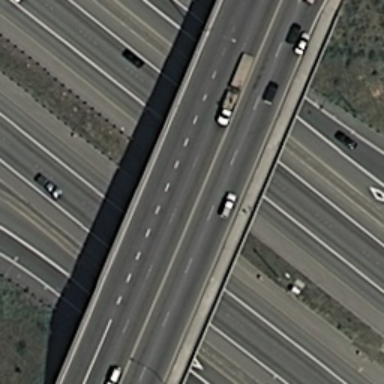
An overpass go across the roads diagonally .